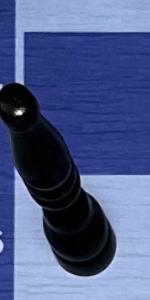
Label: Bishop_Black